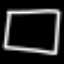
Label: square